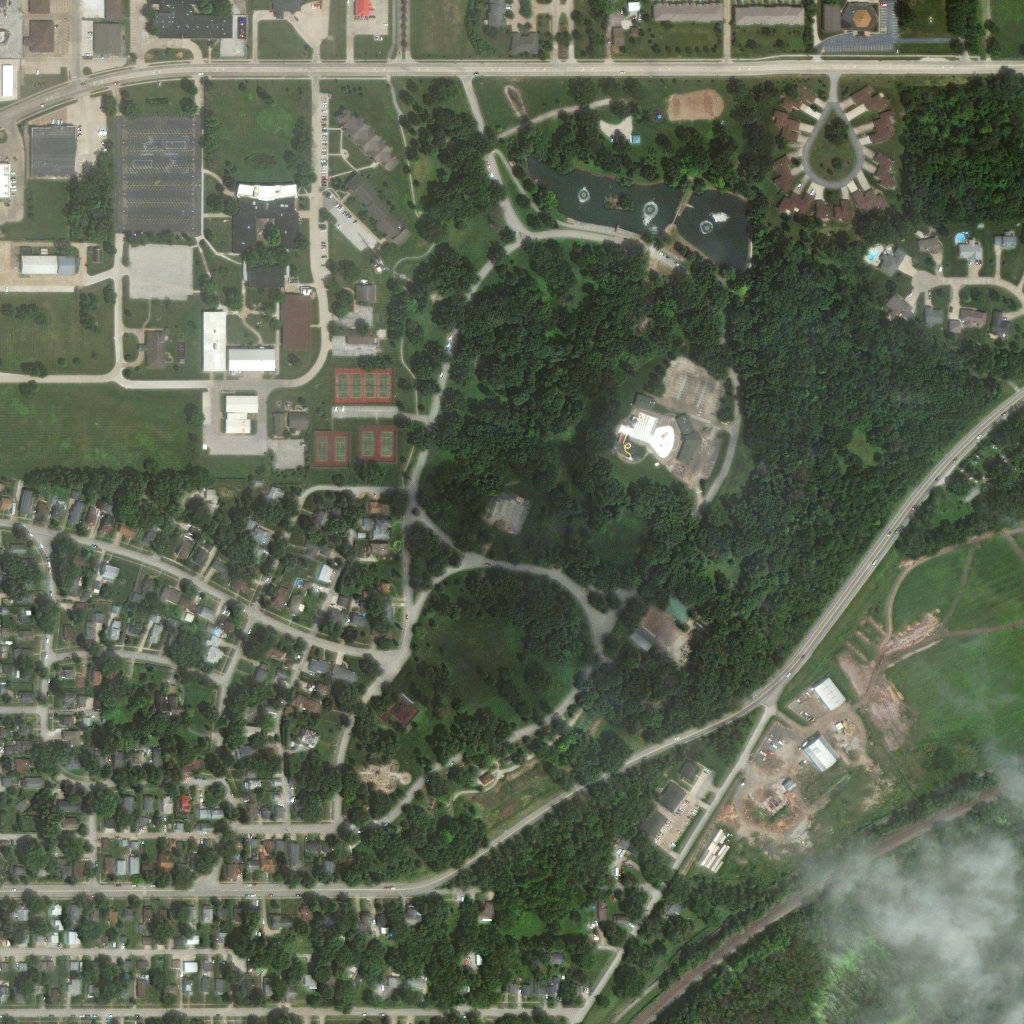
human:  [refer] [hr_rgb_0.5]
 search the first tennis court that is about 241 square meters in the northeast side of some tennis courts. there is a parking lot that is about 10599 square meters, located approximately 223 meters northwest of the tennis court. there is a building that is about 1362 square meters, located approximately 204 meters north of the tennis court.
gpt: <box>[[37, 36, 38, 38, 0]]</box>